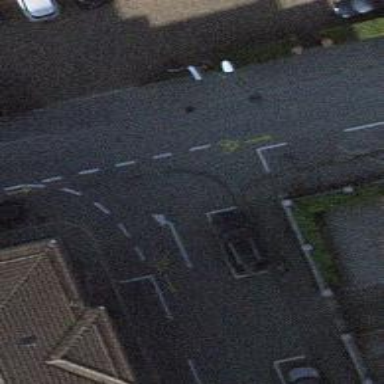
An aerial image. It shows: Residential road with asphalt surface. There is cycle track on the right side and shared lane on the left side.